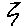
Label: zigzag